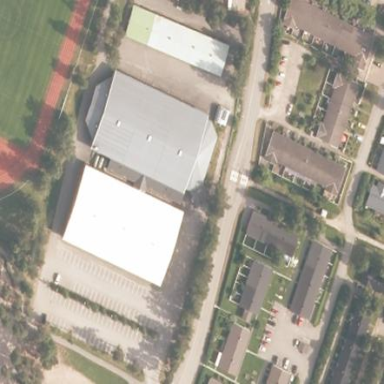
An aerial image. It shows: Public building with ice rink used for ice hockey.